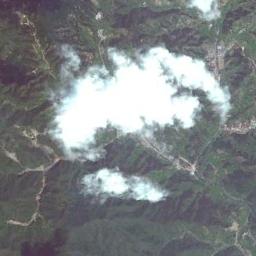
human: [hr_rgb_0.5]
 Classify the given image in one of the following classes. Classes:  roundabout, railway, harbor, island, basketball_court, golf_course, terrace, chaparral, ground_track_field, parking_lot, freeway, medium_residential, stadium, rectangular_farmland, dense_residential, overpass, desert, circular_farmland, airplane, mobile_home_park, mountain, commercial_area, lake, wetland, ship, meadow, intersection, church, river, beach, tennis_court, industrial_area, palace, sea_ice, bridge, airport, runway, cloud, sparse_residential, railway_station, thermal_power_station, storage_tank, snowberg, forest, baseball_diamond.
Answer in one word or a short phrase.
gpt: cloud